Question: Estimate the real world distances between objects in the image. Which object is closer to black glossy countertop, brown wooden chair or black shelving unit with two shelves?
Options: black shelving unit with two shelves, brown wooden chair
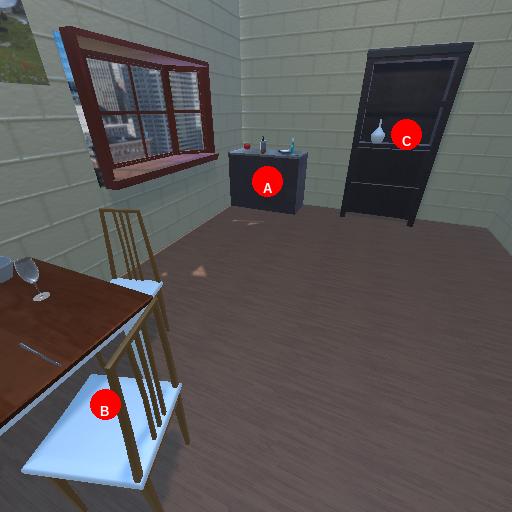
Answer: black shelving unit with two shelves